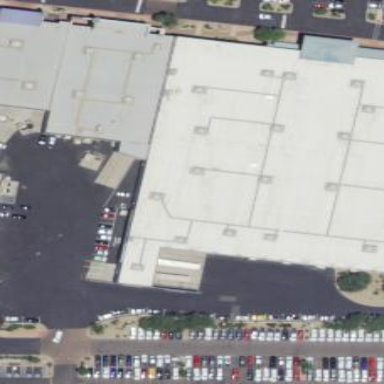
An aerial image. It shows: Building that houses furniture shop.